Question: I am using with its function and attempting to solve a nonlinear system of 4 equations,
with 4 variables:
'''
x1 y1 x2 y2
'''
and 4 parameters
'''
delta1 delta2 alpha beta
'''
The equations are described in the following image:

Here is the Matlab code:
'''
syms x1 x2 y1 y2 alpha beta delta1 delta2
[x1,y1,x2,y2] = solve('delta1 * x1^alpha * y1^(1 - alpha) = (1 - x2)^alpha * (1 - y2)^(1-alpha)',...
'delta2 * x2^alpha * y2^(1 - alpha) = (1 - x1)^beta* (1 - y1)^(1-beta)',...
'alpha / (1-alpha) * (1 - y2) / (1 - x2) = beta / (1 - beta) * y2/x2',...
'alpha / (1-alpha) * y1 / x1 = beta / (1 - beta) * (1 - y1) / (1 - x1)','x1','y1','x2','y2')
'''
Matlab returns:
> Warning: Explicit solution could not be found.> In solve at 81
However, if I try to substitute both 'alpha' and 'beta' to '0.5'.
'''
[x1,y1,x2,y2] = solve('delta1 * x1^0.5 * y1^ 0.5 = (1 - x2)^0.5* (1 - y2)^0.5',...
'delta2 * x2^0.5 * y2^0.5 = (1 - x1)^0.5* (1 - y1)^0.5',...
'(1 - y2) / (1 - x2) = y2/x2',...
'y1 / x1 = (1 - y1) / (1 - x1)','x1','y1','x2','y2')
'''
then Matlab will give result.
So I wonder:
1. Are the equations really unsolvable?
2. If it can solved, am I using Matlab Symbolic Toolbox in the wrong way? Matlab can actually solve it.
3. If Matlab is not capable enough to solve it, are there other tools that can solve nonlinear equation system?
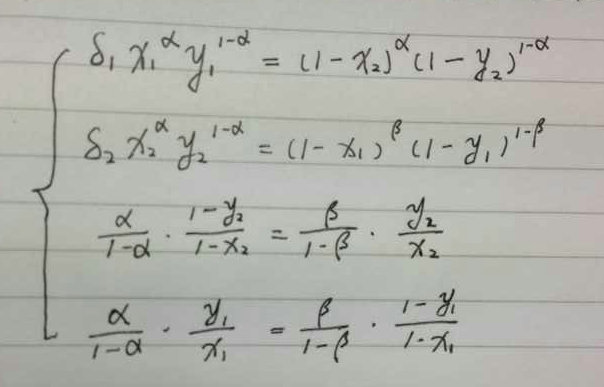
Answer: Almost certainly, no, these are not analytically solvable. Unless alpha and beta are 1 or zero (or apparently 1/2), the equations will be equivalent to something that is too high of an order for analytical solution, though I cannot be certain of that without looking more carefully. But for general real alpha, this is too much to do.
Yes, I know that computers are big, fast, powerful. They can do anything, right? But look at what happens when you try to solve simultaneous polynomial equations like this.
For example, two quadratic equations in two unknowns will reduce to a 4th order equation when you eliminate one of the unknowns. A 4th order polynomial equation, with non-constant coefficients is solvable. But you have FOUR equations, each of which is essentially quadratic in nature. (There are products of variables in each equation.) So 4 of them will be equivalent to an eighth order polynomial, if you will try to solve it symbolically. It will have general non-constant coefficients. And we know that a 5th order polynomial or higher generally won't have an analytical solution. So while you MIGHT get lucky, perhaps for some special values of alpha & beta, almost certainly, there is no such analytical solution.
And for general real alpha, things are worse. There is no expectation at all that a solution exists. The fact that when you tried, it failed backs that up. But, hey, a bigger computer might find an answer. Sorry, but not true.